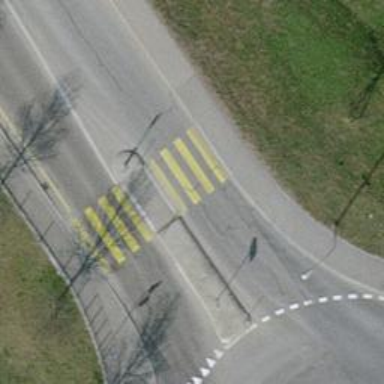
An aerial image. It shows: Tertiary road with asphalt surface. There are sidewalks on both sides with asphalt surface as well.